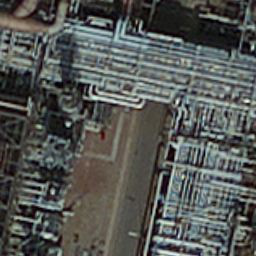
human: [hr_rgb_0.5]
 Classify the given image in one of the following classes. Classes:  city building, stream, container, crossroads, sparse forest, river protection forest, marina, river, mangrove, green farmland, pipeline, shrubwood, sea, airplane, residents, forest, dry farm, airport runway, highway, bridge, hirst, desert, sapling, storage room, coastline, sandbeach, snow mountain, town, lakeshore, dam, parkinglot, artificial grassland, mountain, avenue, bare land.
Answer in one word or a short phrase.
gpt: pipeline